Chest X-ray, AP view. Patient: 87 years old, sex M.
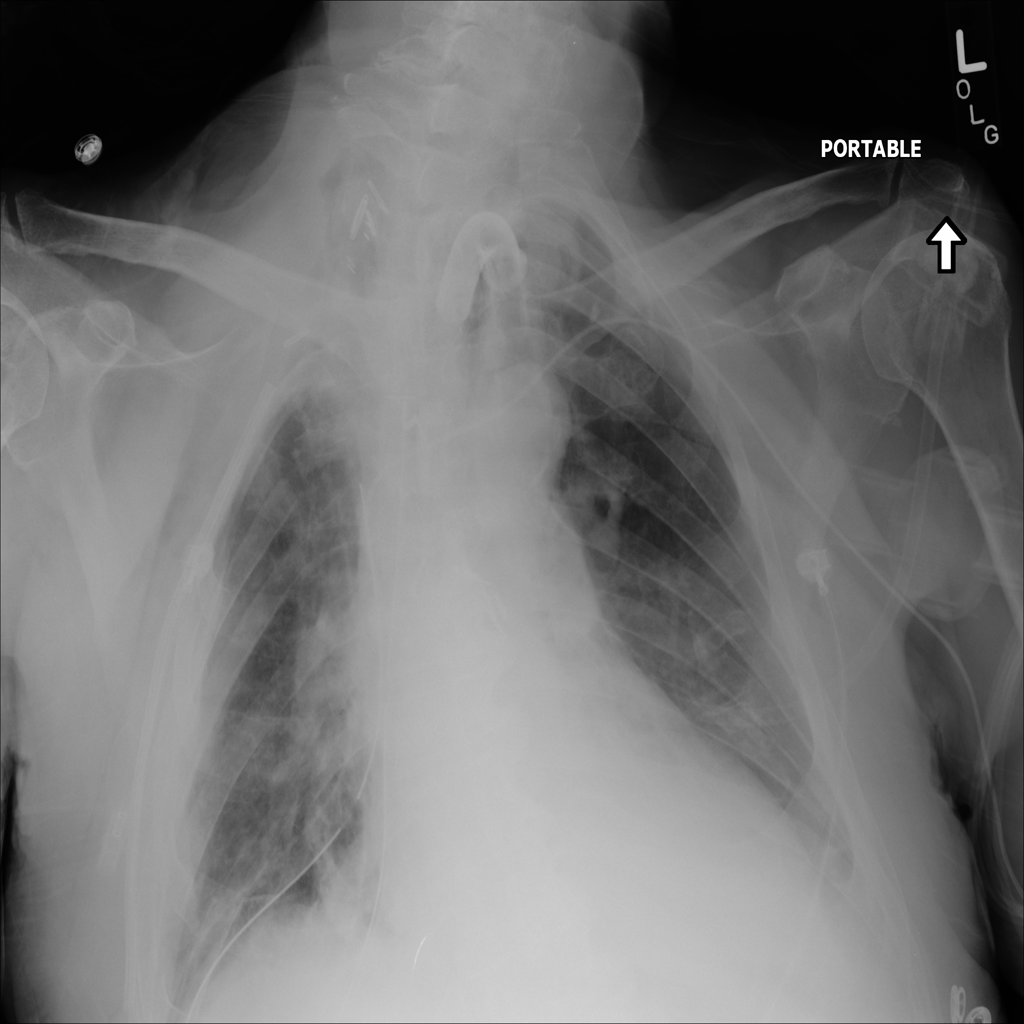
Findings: Atelectasis